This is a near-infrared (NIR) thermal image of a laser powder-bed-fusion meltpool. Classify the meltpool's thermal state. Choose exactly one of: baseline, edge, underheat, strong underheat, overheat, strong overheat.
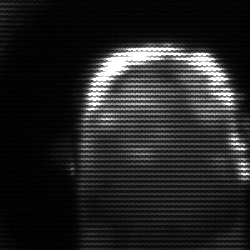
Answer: baseline